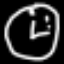
Label: clock